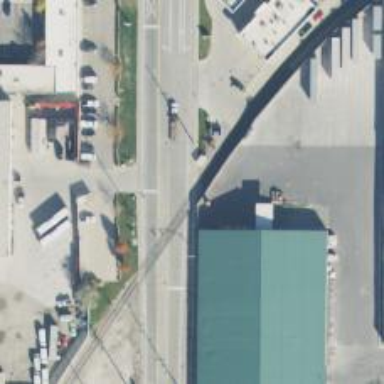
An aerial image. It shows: Railway crossing.